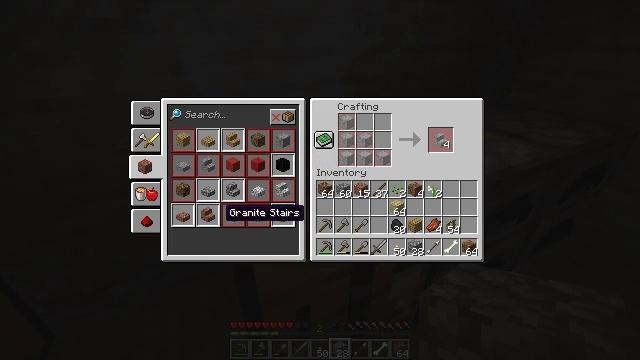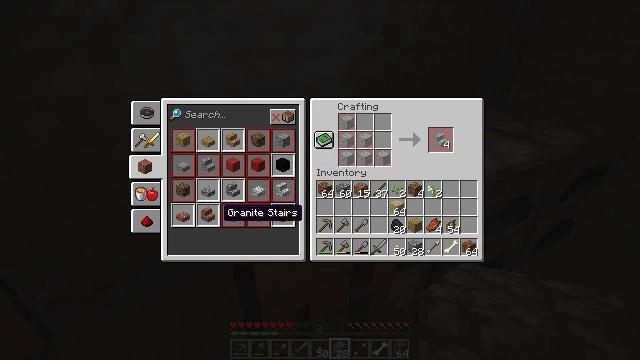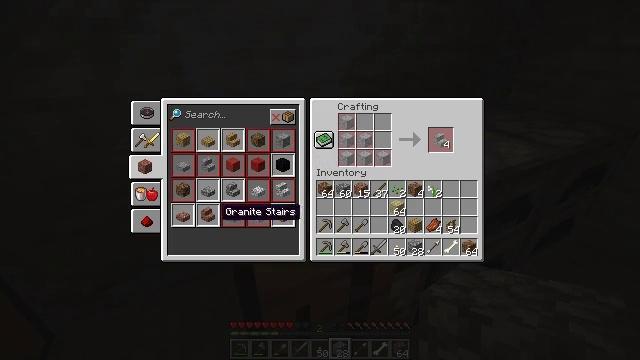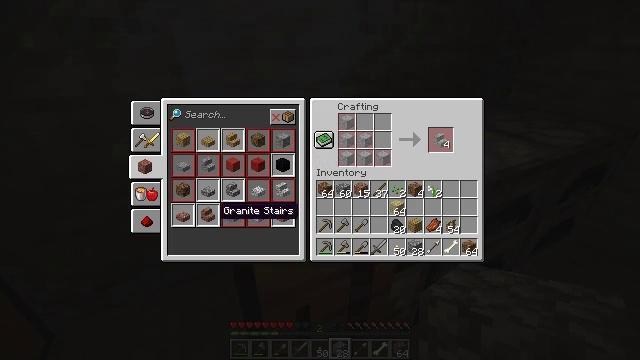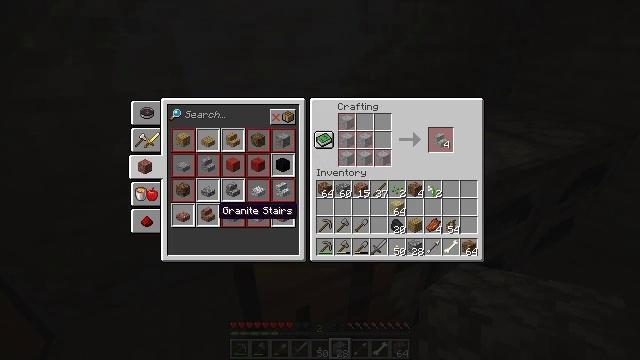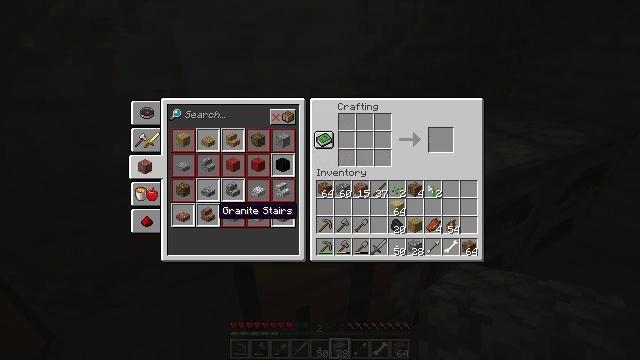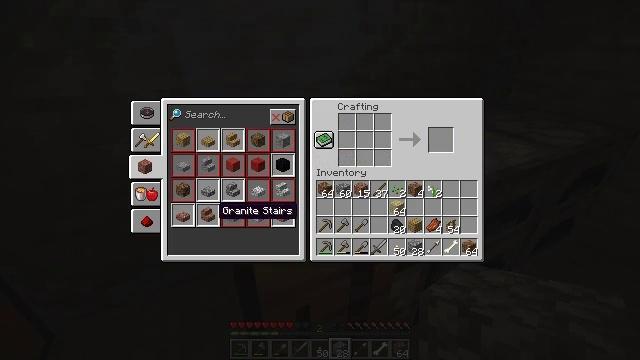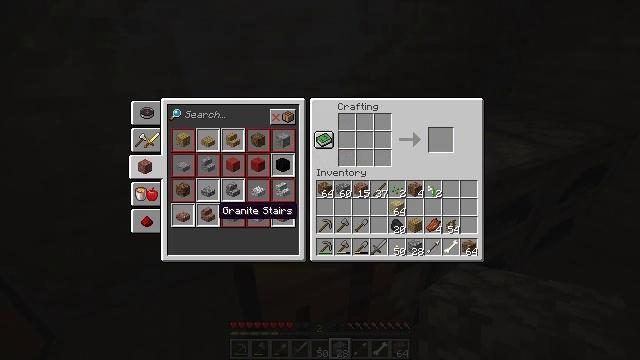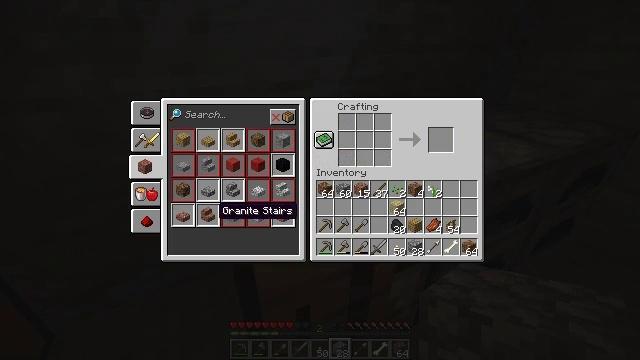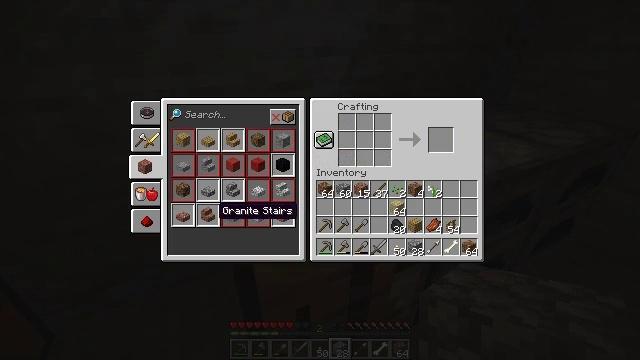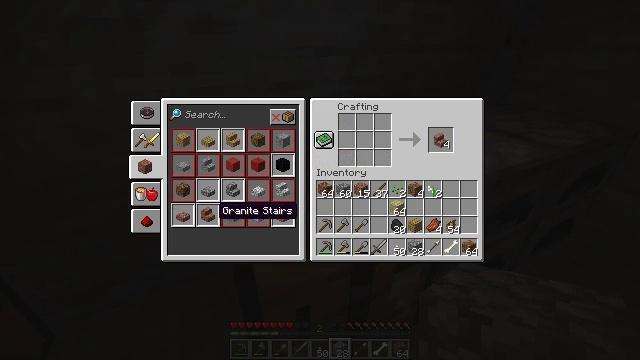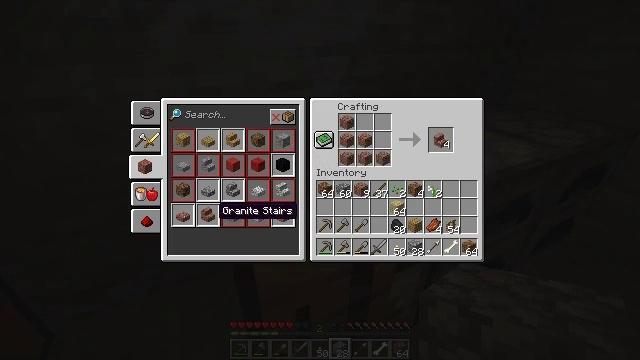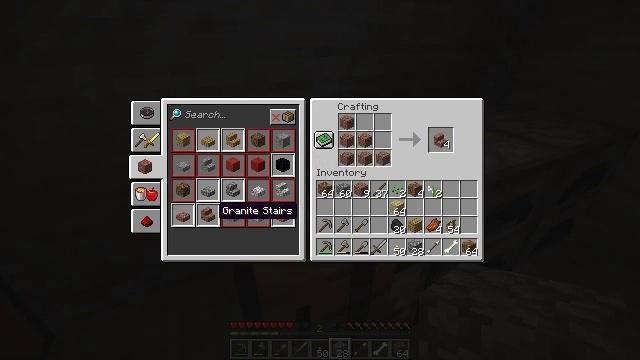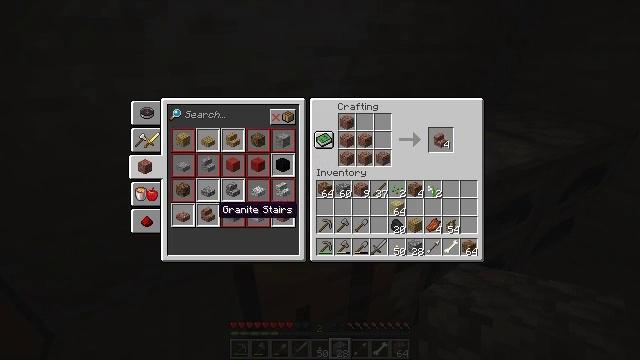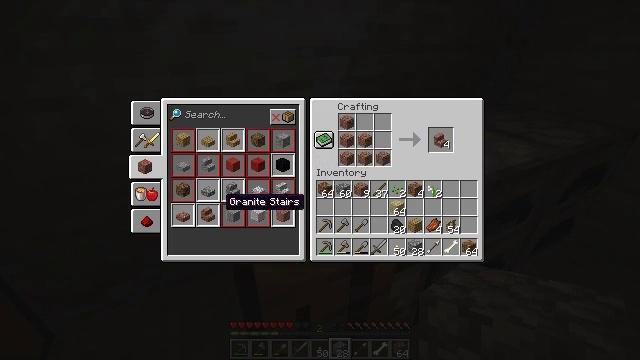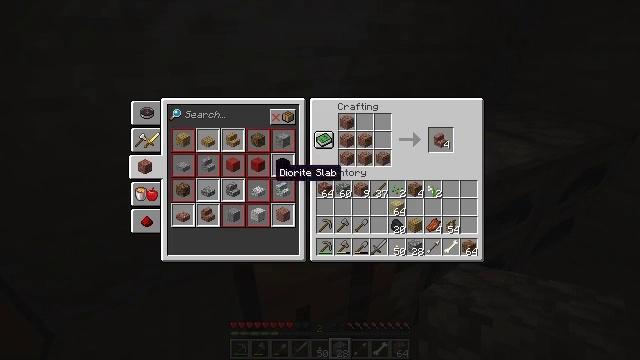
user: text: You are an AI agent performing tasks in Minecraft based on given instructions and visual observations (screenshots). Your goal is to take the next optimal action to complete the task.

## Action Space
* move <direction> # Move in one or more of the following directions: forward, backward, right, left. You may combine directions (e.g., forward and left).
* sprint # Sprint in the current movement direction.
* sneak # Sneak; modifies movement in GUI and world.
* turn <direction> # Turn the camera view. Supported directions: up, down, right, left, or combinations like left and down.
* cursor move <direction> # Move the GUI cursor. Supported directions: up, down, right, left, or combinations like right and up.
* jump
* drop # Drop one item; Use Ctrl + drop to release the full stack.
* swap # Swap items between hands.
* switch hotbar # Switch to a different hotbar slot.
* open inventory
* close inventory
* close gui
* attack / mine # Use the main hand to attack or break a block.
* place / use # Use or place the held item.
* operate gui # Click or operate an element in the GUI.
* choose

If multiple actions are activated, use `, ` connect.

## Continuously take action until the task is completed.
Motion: motion action
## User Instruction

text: Open the crafting table to make granite stairs.
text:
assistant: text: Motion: no_op
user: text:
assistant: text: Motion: no_op
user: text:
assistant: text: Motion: no_op
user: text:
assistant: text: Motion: no_op
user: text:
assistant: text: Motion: operate gui
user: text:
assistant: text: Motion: operate gui
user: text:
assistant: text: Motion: no_op
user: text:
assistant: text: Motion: no_op
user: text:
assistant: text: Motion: no_op
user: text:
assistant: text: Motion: no_op
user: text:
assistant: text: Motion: no_op
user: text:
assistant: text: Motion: no_op
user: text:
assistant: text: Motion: no_op
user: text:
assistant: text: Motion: cursor move right and up
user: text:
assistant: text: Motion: cursor move right and up
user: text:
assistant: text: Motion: cursor move right and up
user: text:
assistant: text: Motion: cursor move right
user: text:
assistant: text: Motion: cursor move right
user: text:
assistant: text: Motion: cursor move right
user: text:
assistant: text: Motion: sneak
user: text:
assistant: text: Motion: sneak
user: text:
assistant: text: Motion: sneak
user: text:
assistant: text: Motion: sneak, cursor move right and up
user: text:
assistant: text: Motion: sneak, cursor move right
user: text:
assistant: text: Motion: sneak
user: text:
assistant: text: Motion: sneak
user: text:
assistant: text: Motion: sneak
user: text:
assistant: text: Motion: sneak
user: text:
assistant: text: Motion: sneak
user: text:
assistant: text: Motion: sneak